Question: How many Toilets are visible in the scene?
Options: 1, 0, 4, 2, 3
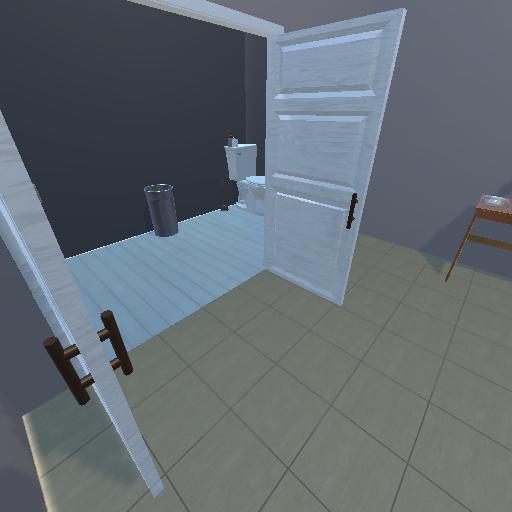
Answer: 1